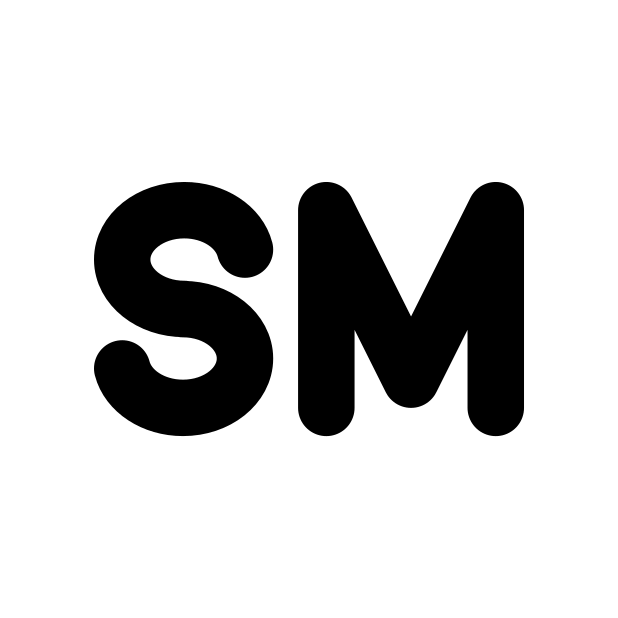
Emoji: ℠
Name: service mark
Unicode: 0x2120